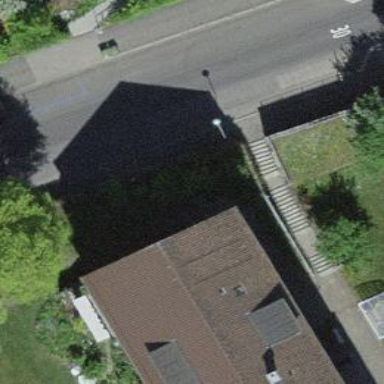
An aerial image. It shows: Steps with paving stones. There is ramp available as well.